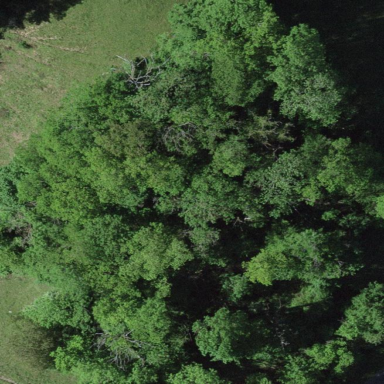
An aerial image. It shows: Forest area.